Field crop: tomato
Growth stage: 1
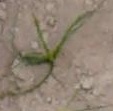
Species: cyperus